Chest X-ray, PA view. Patient: 56 years old, sex M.
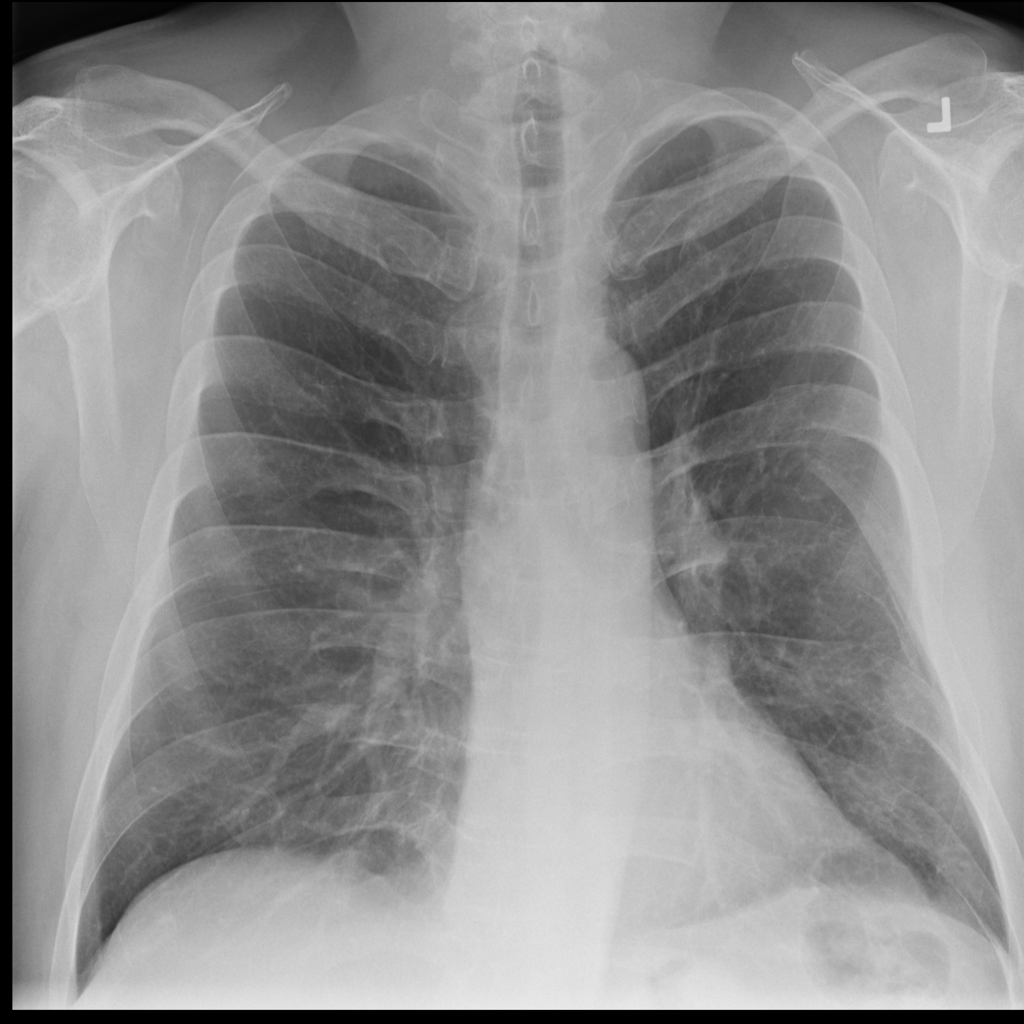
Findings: No Finding